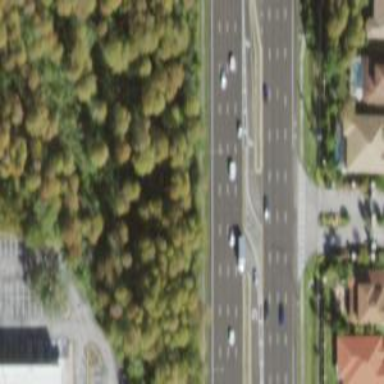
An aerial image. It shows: Trunk link highway.